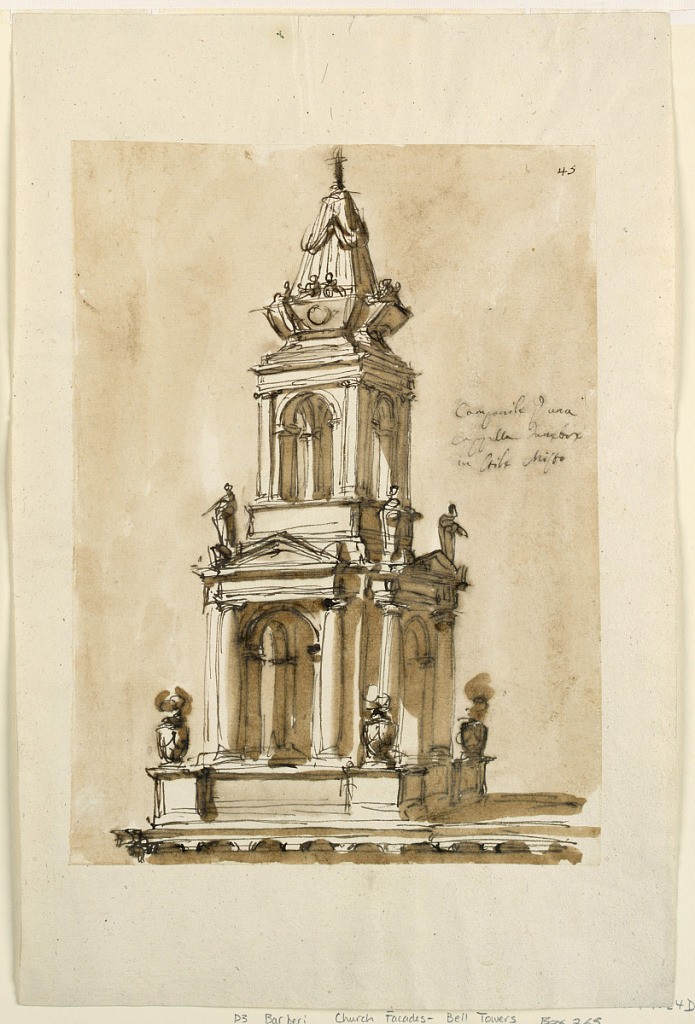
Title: Steeple of a sepulchral chapel
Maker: Giuseppe Barberi, Italian, 1746–1809
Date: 1796
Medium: Pen and brown ink, brush and brown wash on lined off-white laid paper
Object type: Drawing
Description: Rising from the uppermost part of the roof. Below is a story like an open square pavilion with lamps at the corners of the dado and figures at the upper corners. The second story is a similar pavilion of smaller diameter and without lamps and figures. On top is a sepulchral obelisk, with putti above the sarcophagi. Colored background.